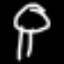
Label: mushroom